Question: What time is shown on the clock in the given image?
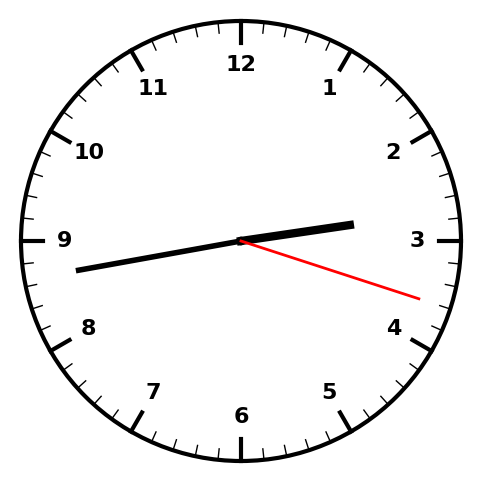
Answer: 02:43:18